Question: I am doing project in laravel. I have used davibennun/laravel-push-notification in my project to send push notifications to both android and ios devices. At localhost its working fine but when i tried to send push notifications to ios devices from server then its showing me an error page. I have attached the screenshot. I am using godaddy as my server. Any help would be appreciated and thanks in advance.
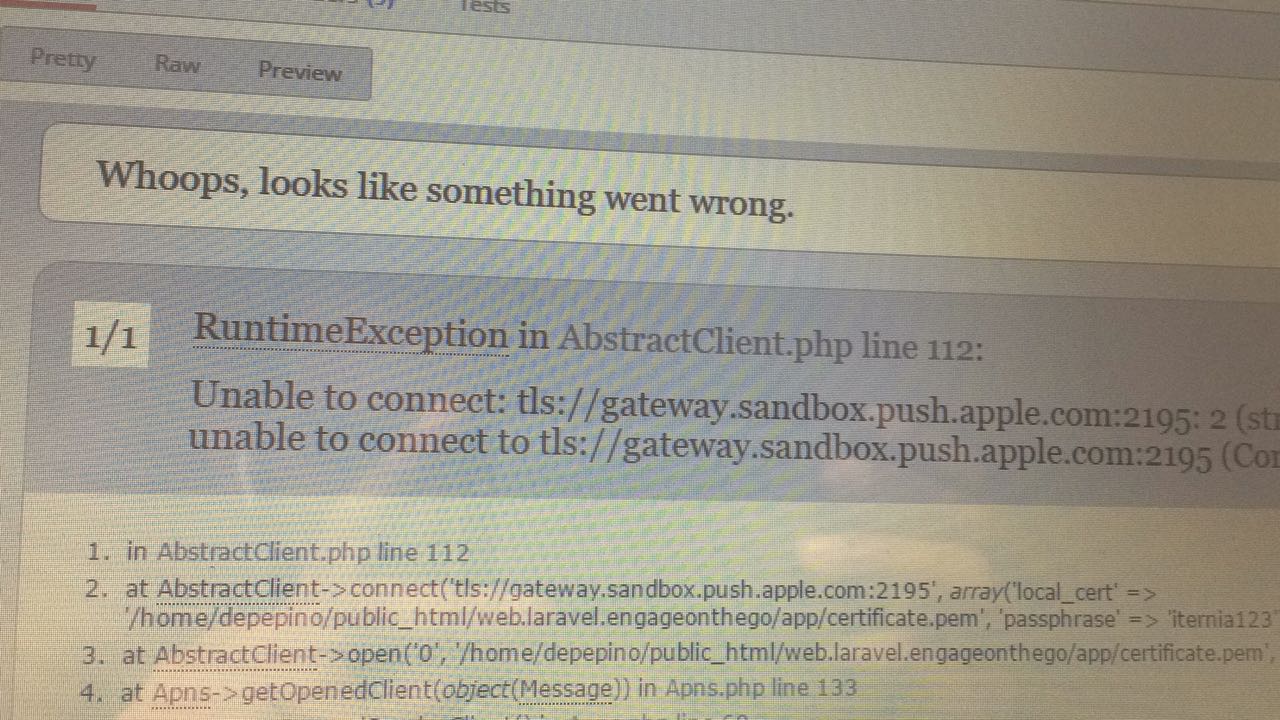
Answer: If you are using shared hosting on GoDaddy, then you won't have an access to 'port 2195'. Port 2195 is closed for shared hosting. You can use other standard ports like 25, 80, 443.
You have to use 'dedicated server' to achieve you goal.